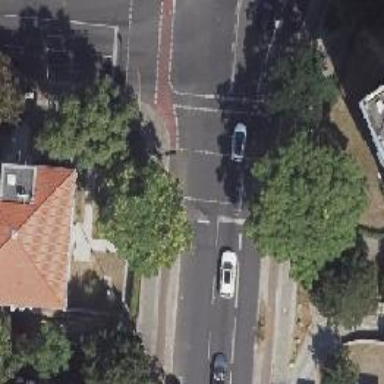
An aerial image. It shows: Secondary road with asphalt surface. There is separate sidewalk and cycle track.